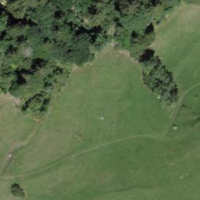
EUNIS habitat code: 24
Species observed at this site:
Siona lineata